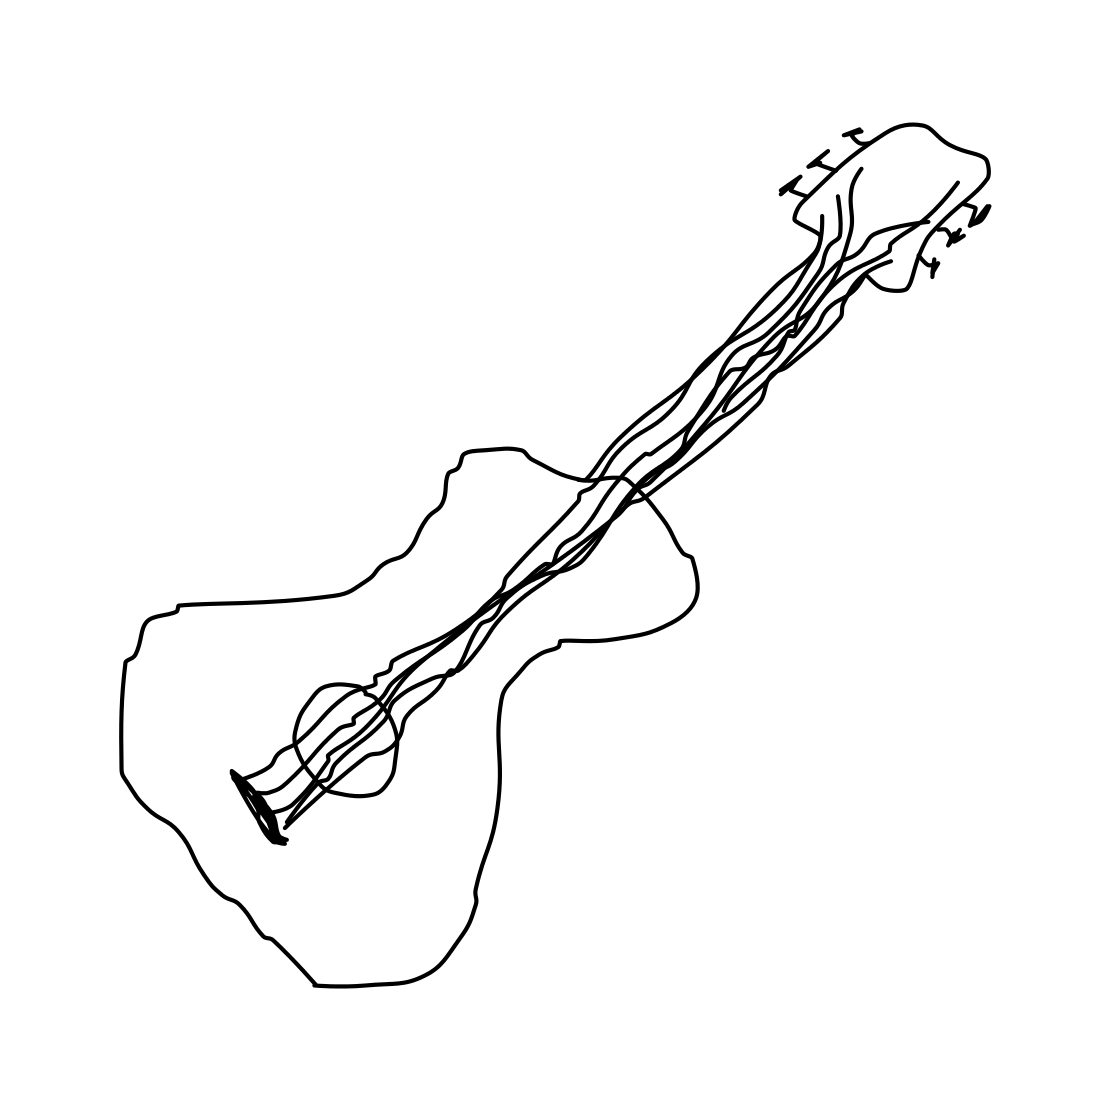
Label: guitar